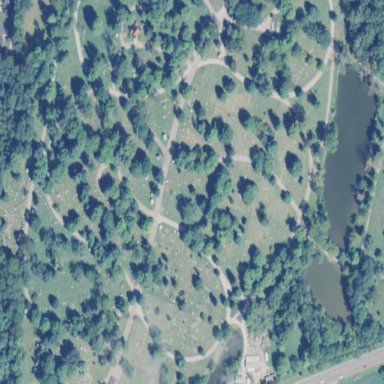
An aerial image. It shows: Cemetery.